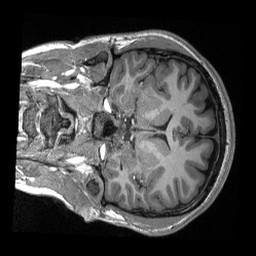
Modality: T1w
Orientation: coronal
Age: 18
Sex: male
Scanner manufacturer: siemens
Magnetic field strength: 3 T
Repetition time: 2.3 s
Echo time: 0.00308 s